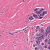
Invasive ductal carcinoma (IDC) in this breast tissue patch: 0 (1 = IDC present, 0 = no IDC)